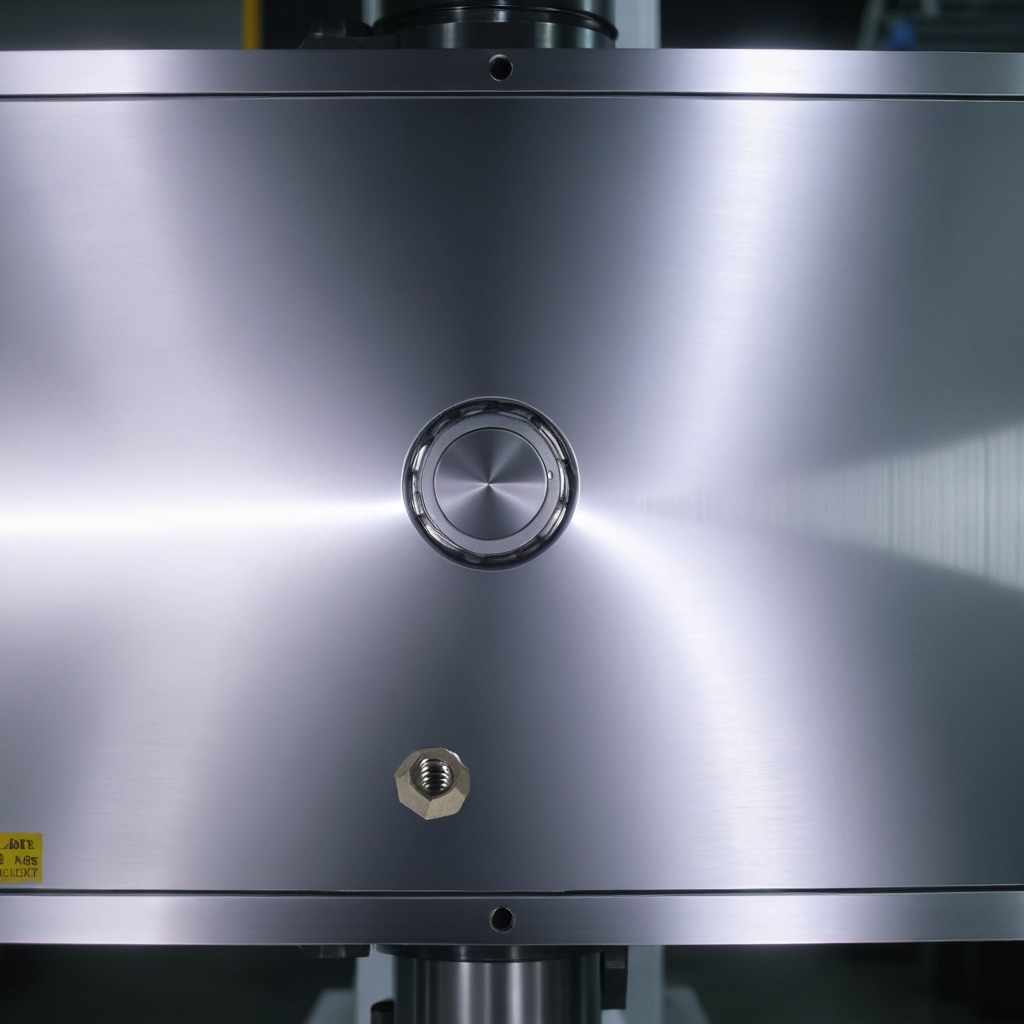
A metal nut is lying on the metal table in a machine shop under fluorescent lights.